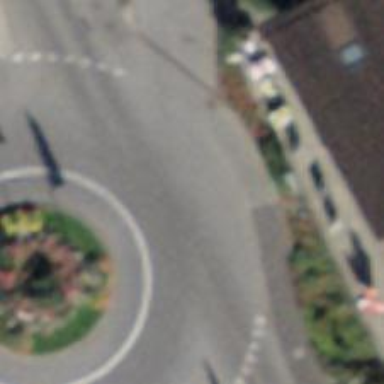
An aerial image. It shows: Secondary road around roundabout.